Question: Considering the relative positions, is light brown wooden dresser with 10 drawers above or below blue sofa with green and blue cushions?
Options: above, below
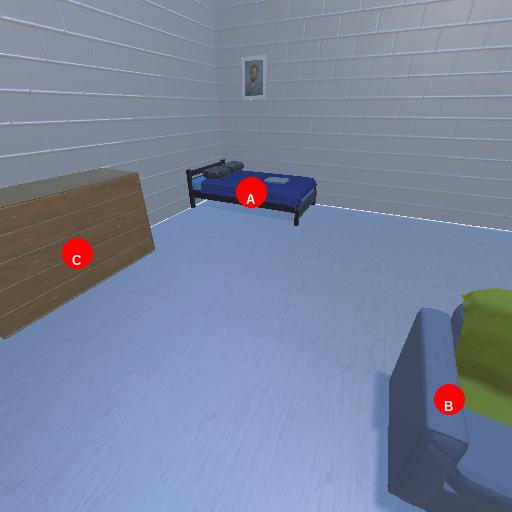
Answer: above